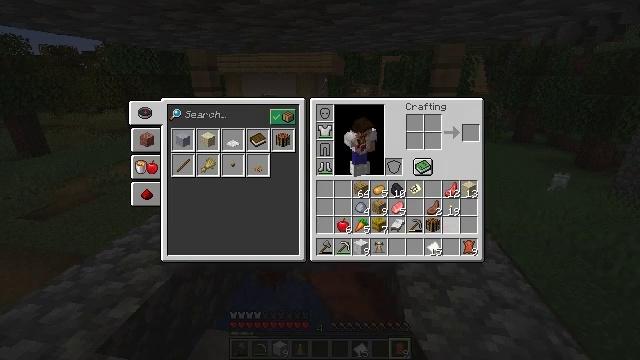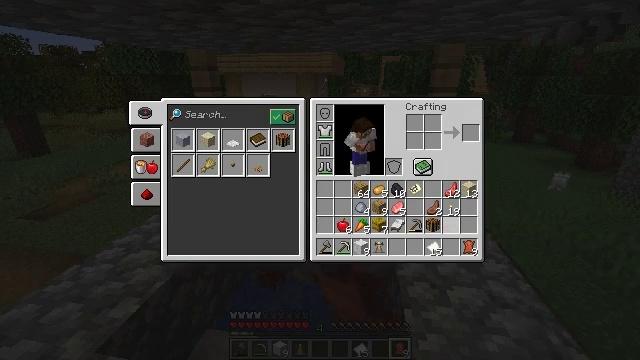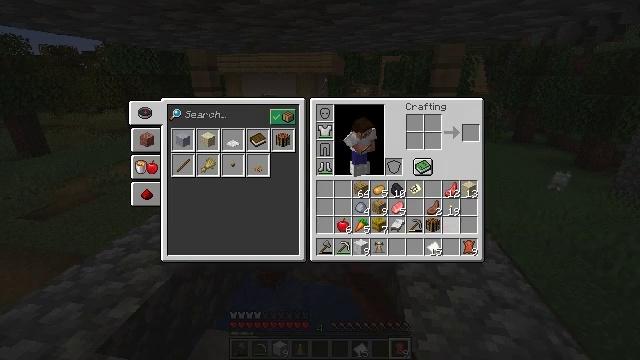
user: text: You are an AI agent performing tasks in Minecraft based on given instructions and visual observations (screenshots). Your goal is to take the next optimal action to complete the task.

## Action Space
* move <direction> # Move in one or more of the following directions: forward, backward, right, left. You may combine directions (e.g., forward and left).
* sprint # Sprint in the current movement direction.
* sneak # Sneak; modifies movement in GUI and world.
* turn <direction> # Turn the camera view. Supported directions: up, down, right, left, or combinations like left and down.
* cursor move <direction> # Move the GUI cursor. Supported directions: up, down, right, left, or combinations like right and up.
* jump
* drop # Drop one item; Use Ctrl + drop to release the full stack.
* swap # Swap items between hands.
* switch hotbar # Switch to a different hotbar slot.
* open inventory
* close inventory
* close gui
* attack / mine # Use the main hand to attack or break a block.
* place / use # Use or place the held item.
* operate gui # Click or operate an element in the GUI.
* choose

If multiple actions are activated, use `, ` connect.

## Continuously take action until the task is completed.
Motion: motion action
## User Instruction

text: Drop a jungle trapdoor.
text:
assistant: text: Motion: sprint
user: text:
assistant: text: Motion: sprint, cursor move left
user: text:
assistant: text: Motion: sprint